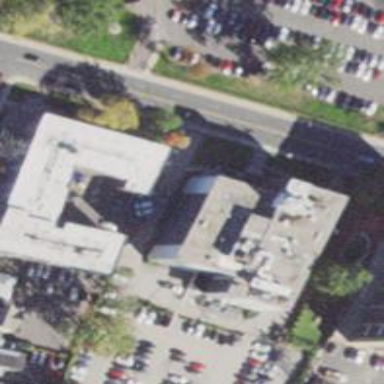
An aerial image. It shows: Building.